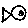
Label: fish